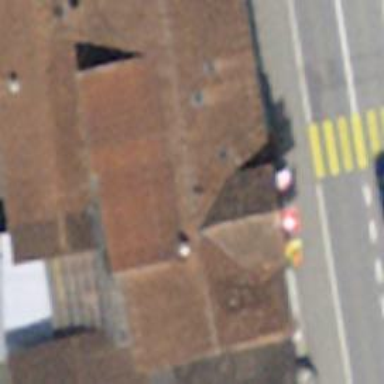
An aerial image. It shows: Restaurant.